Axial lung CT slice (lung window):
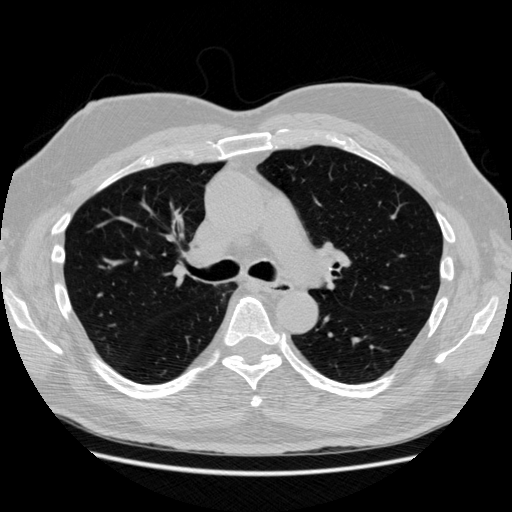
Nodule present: no